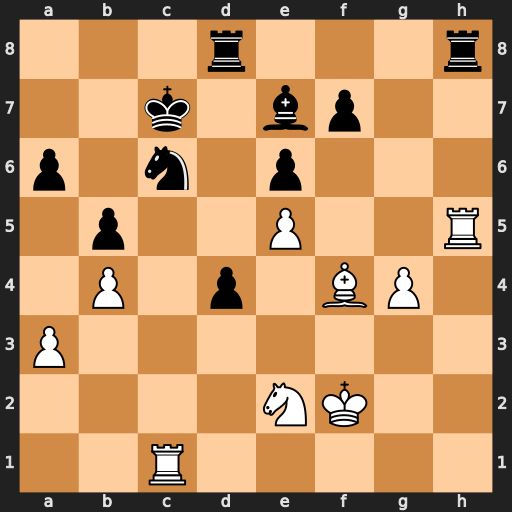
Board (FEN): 3r3r/2k1bp2/p1n1p3/1p2P2R/1P1p1BP1/P7/4NK2/2R5
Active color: w
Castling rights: -
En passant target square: -
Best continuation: Rxh8 Rxh8 Nxd4